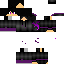
A female human skin with dark skin, wearing brown helmet dressed in a blue hoodie and black pants, featuring a closed mouth.